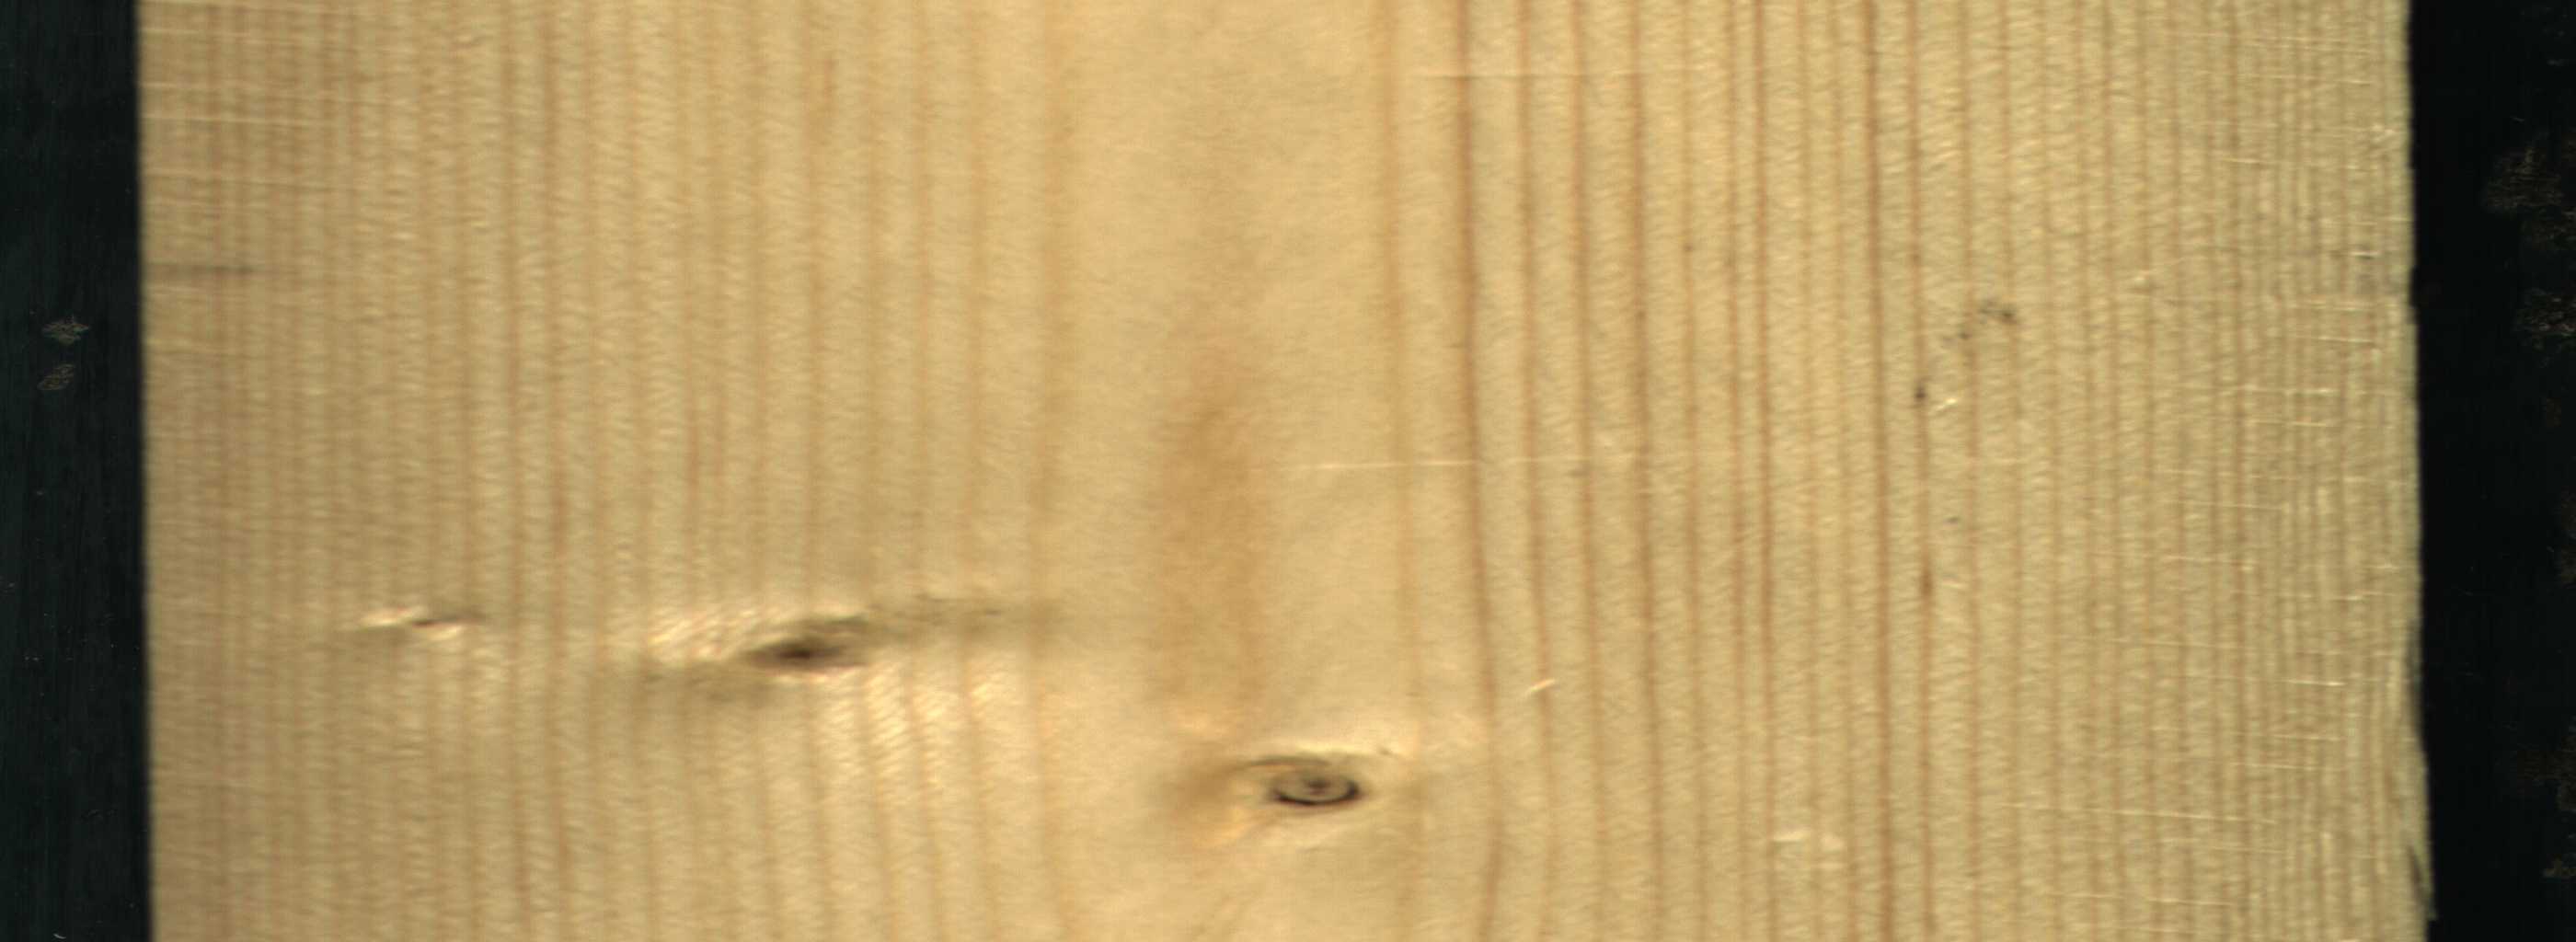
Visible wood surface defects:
Dead_Knot
Live_Knot